Brain MRI, t1w sequence, axial 2D slice.
Patient: age 43, sex F, weight 78 kg, height 1.78 m
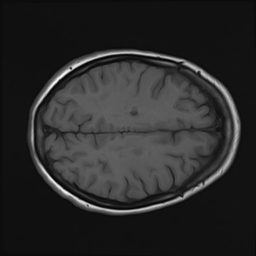